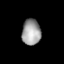
Tissue: lung
Cell type: Epithelial cells
Senescence score: 0.6063
Nuclear area (px): 475
Mean DAPI intensity: 159.326